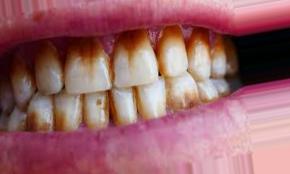
Condition: Tooth Discoloration